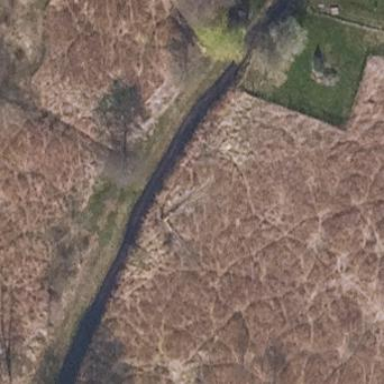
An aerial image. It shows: Reedbed in wetland area.